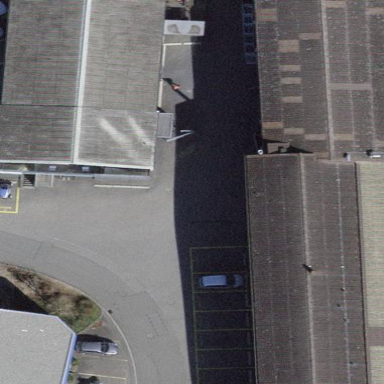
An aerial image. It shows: Industrial building.